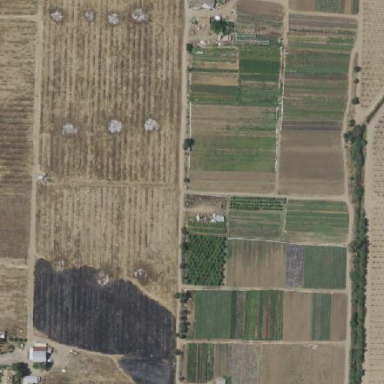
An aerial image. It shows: Field cropland within orchard.